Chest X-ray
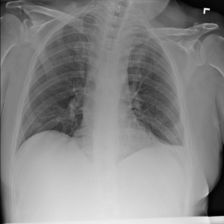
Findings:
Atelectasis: negative
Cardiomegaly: negative
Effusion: negative
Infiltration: negative
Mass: negative
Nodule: negative
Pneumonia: negative
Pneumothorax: negative
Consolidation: negative
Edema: negative
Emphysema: negative
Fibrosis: negative
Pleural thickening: negative
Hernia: negative